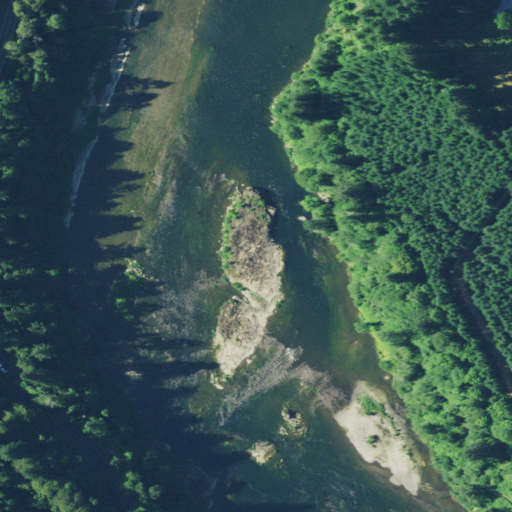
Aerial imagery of island in Oregon named Rock Island containing open water, evergreen forest, herbaceous wetlands, mixed forest, open development, shrub, barren land, deciduous forest, grassland, woody wetlands, and low intensity development